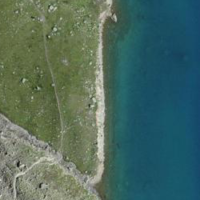
EUNIS habitat code: 48
Species observed at this site:
Ranunculus glacialis